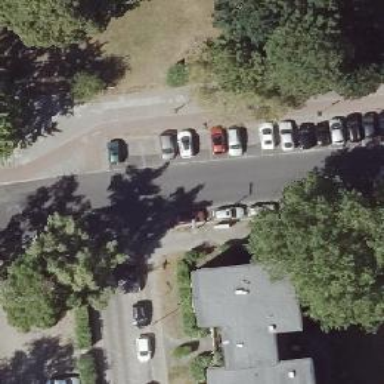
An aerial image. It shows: Residential road with asphalt surface. There is separate track for cycling on the right side and sidewalks on both sides.